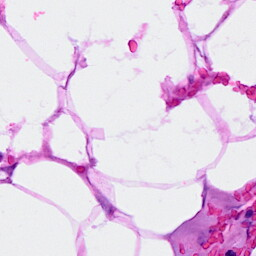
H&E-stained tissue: Breast